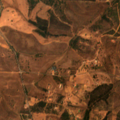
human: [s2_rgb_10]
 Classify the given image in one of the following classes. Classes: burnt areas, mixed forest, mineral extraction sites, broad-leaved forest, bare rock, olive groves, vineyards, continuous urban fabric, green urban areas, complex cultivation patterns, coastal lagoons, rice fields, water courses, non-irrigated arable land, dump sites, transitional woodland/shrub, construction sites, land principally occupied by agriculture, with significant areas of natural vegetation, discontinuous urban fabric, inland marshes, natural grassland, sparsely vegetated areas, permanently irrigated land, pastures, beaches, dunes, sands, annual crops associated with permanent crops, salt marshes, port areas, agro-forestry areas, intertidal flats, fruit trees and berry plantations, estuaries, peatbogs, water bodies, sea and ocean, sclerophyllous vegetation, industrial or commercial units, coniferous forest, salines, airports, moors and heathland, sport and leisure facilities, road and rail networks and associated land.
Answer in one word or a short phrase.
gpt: non-irrigated arable land, agro-forestry areas, broad-leaved forest